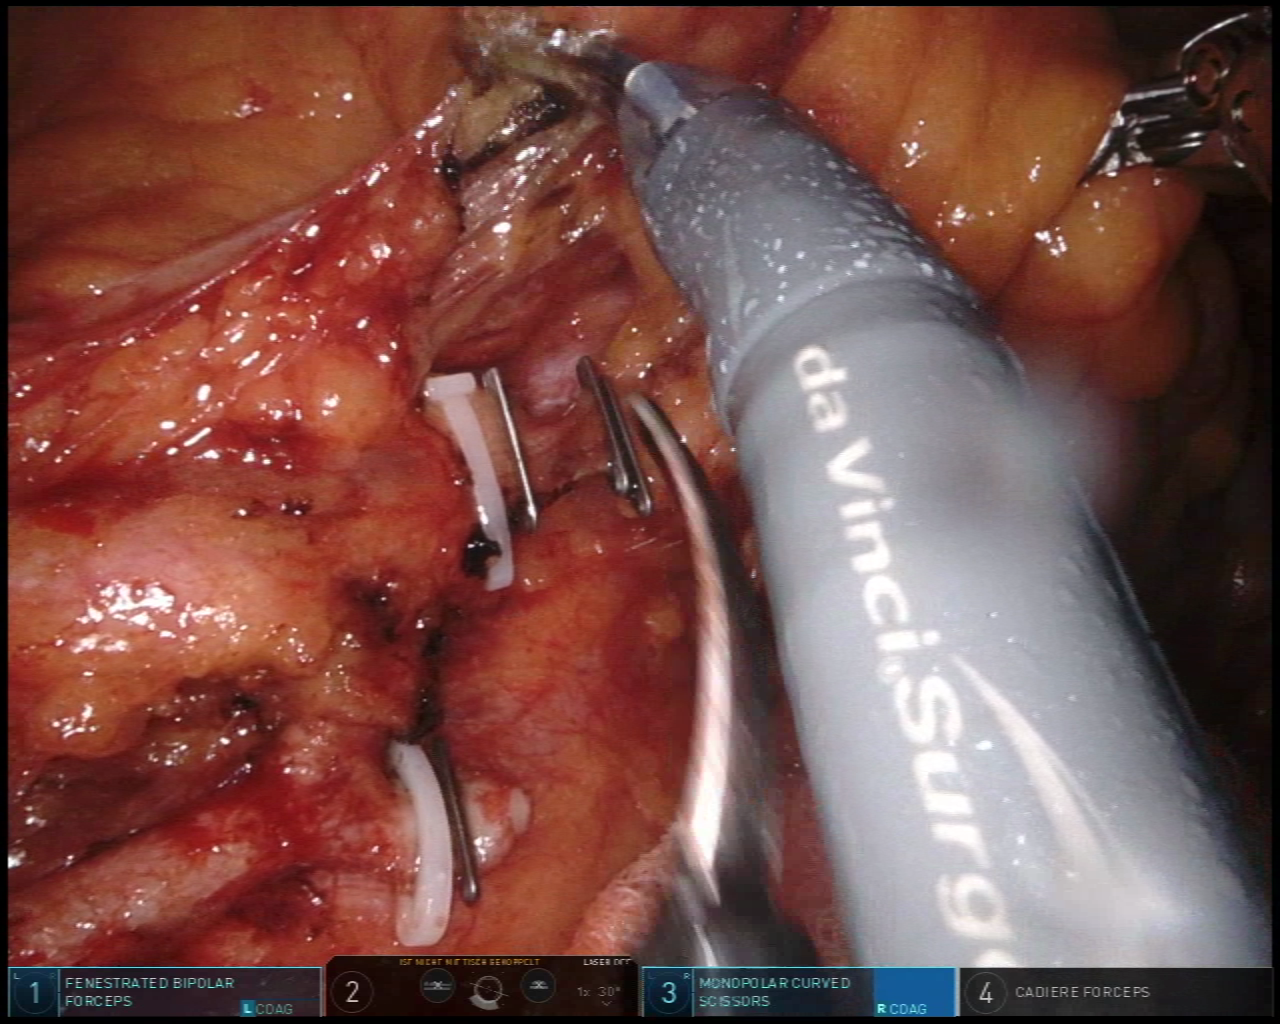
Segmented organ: ureter
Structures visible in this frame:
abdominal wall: no
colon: no
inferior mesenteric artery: no
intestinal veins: no
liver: no
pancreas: no
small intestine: no
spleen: no
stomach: no
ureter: yes
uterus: no
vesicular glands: no